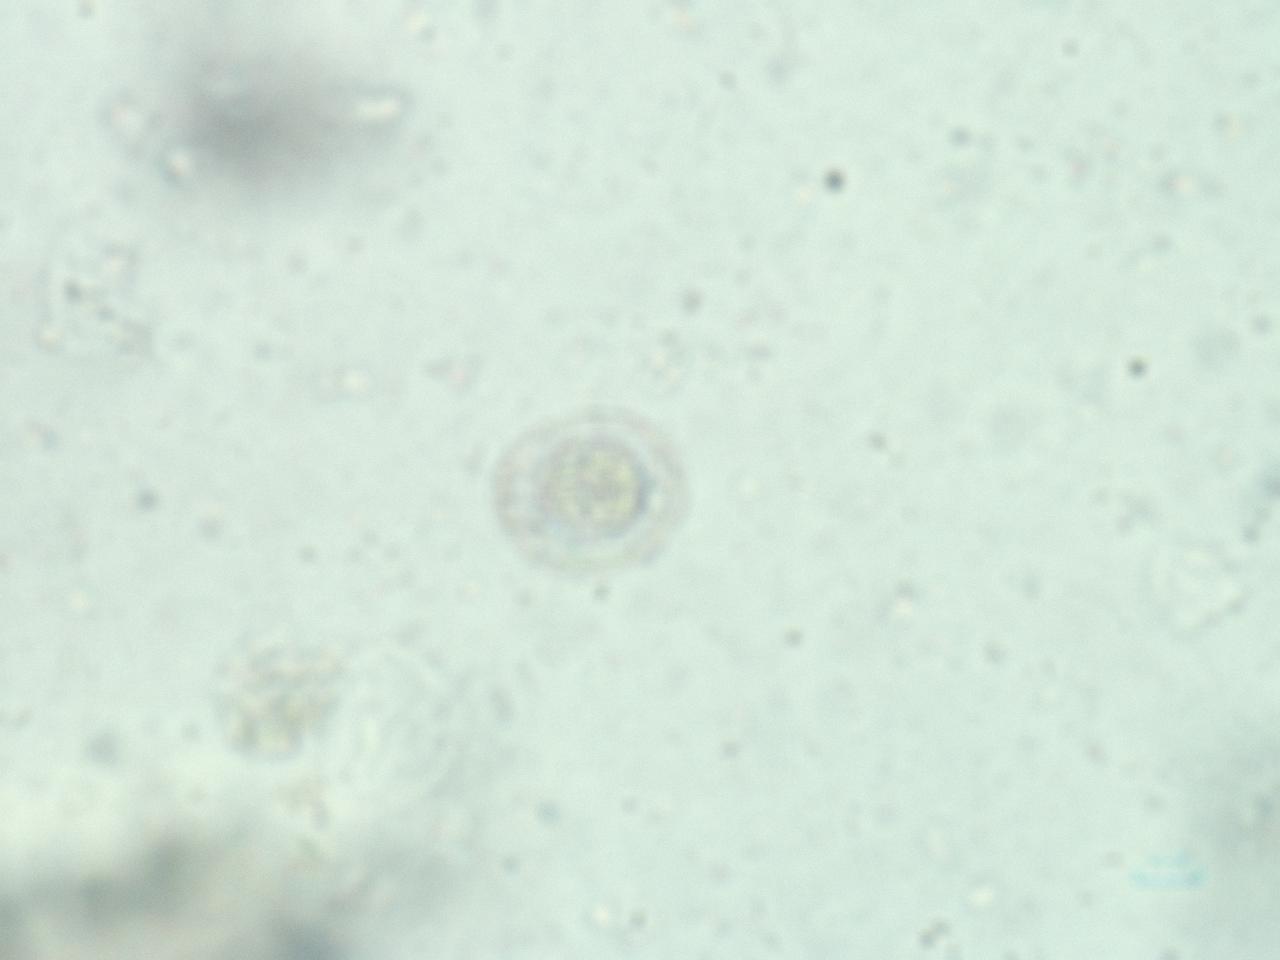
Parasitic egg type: Hymenolepis nana